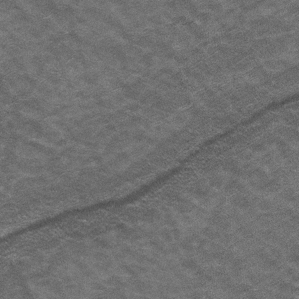
Label: frost